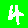
Digit: 4